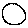
Label: circle